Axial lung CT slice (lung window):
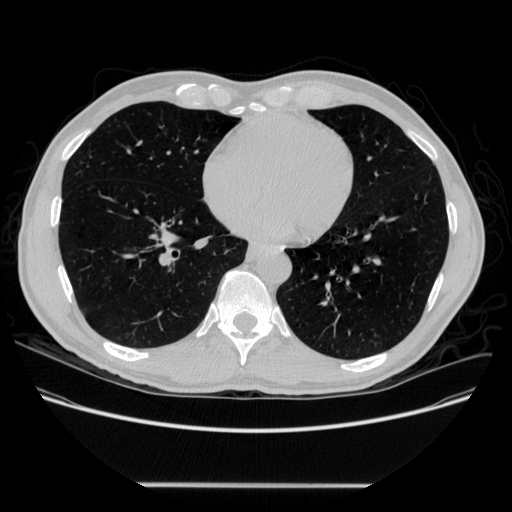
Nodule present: no